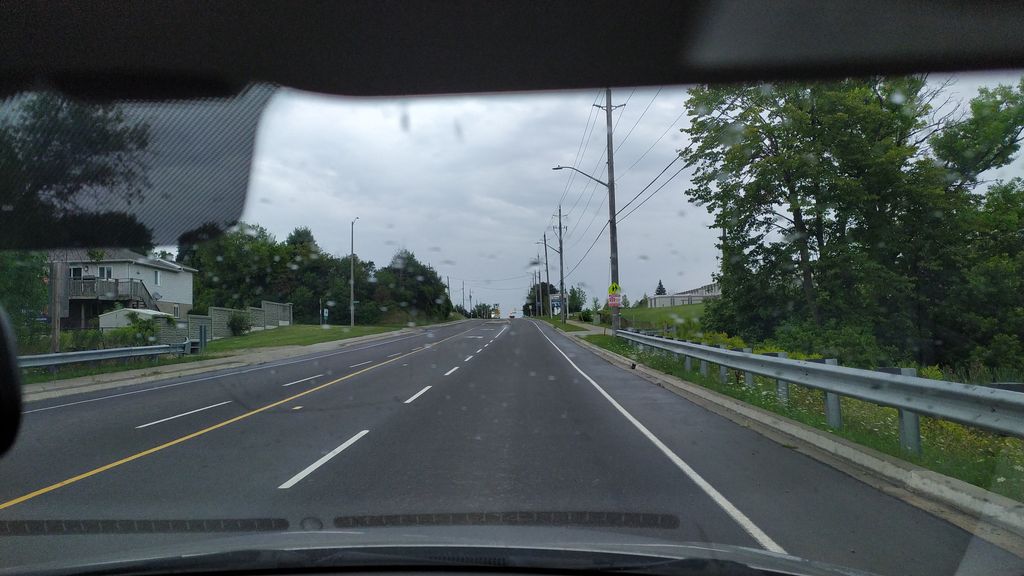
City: kitchener-waterloo